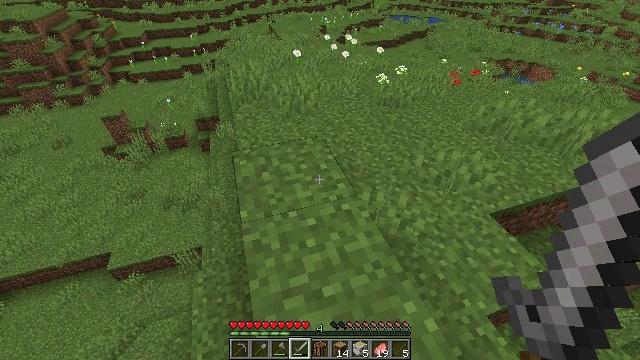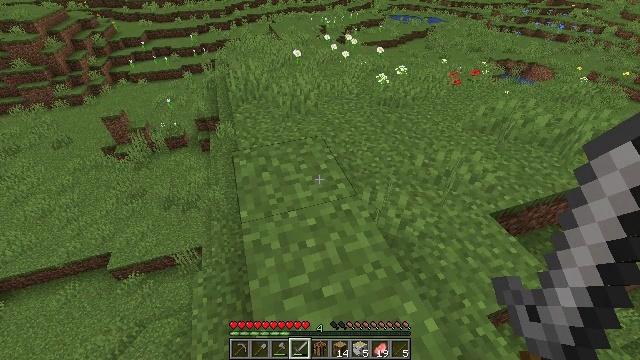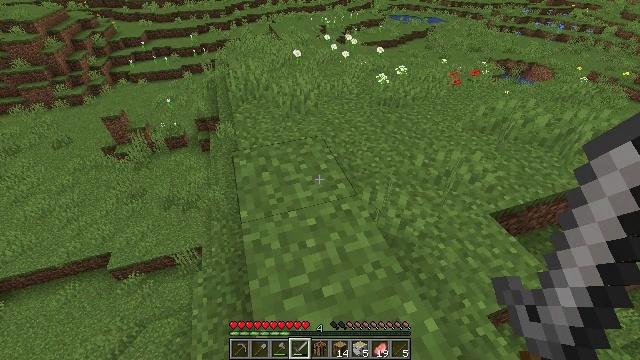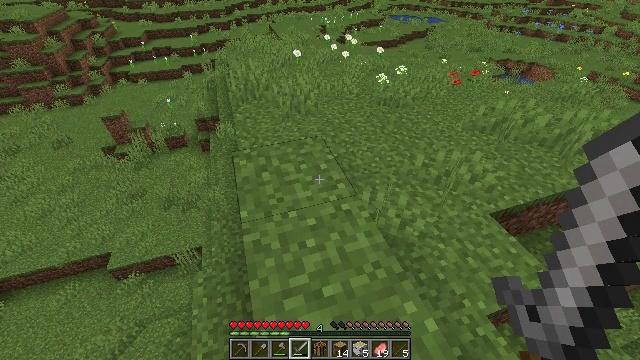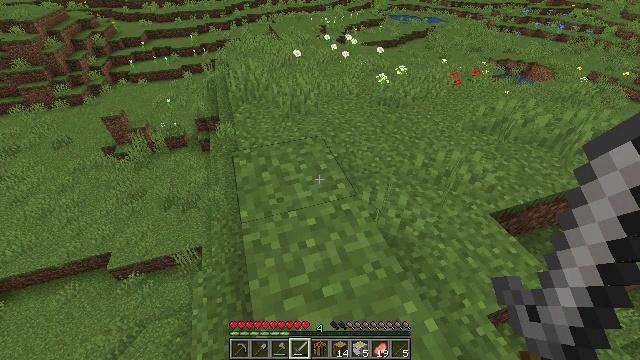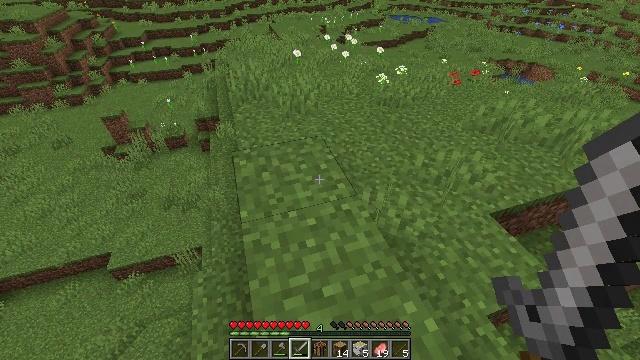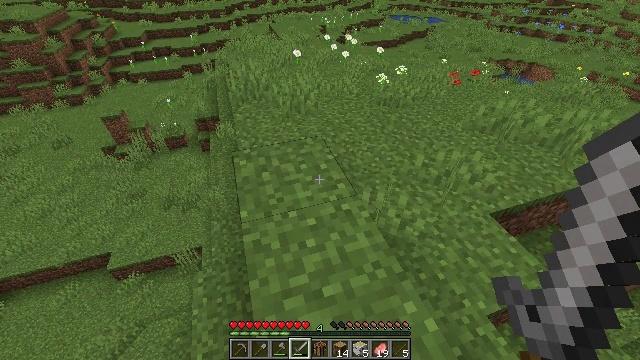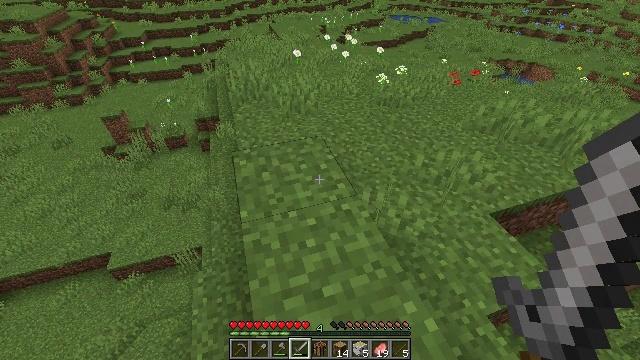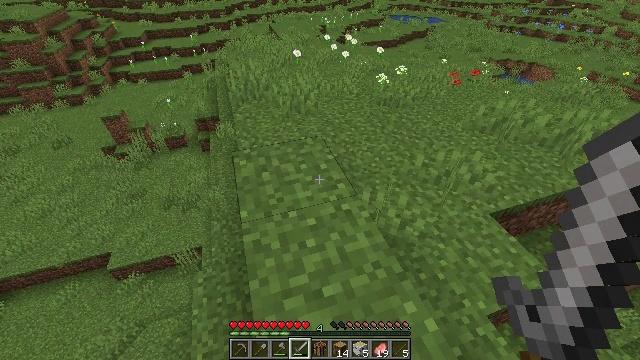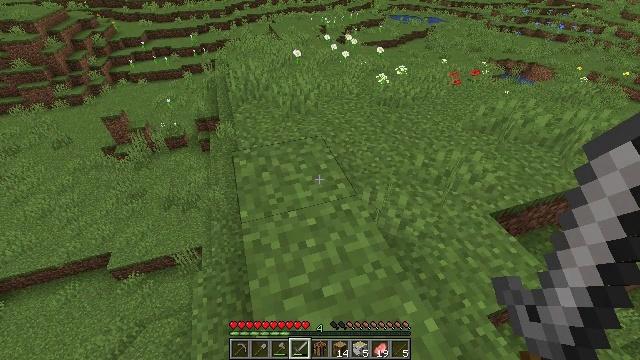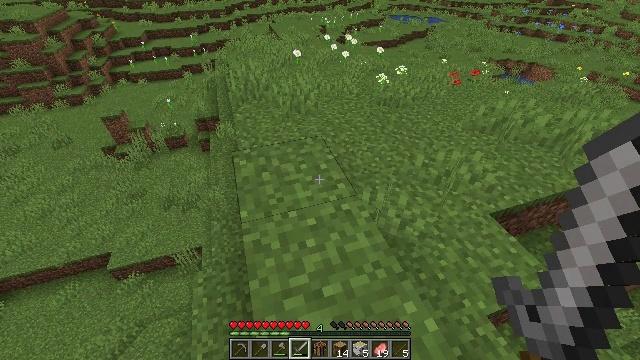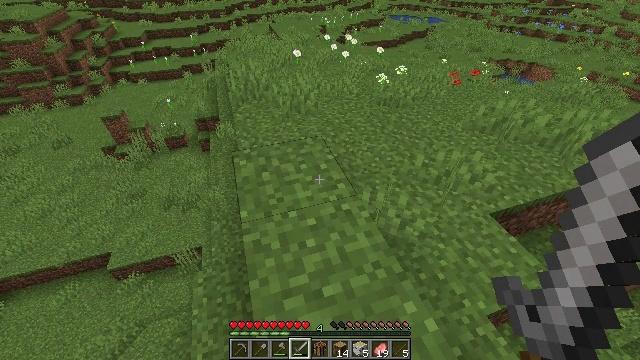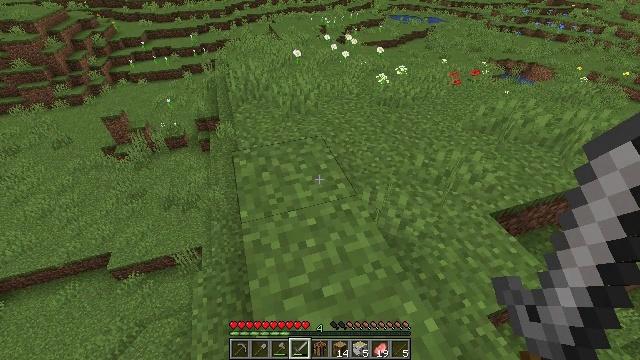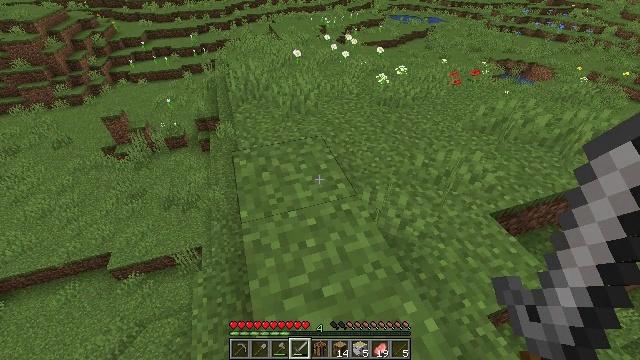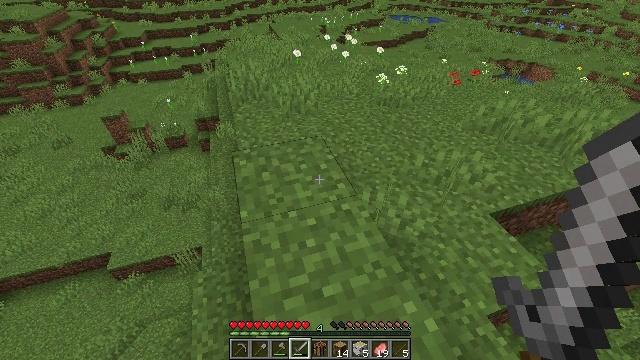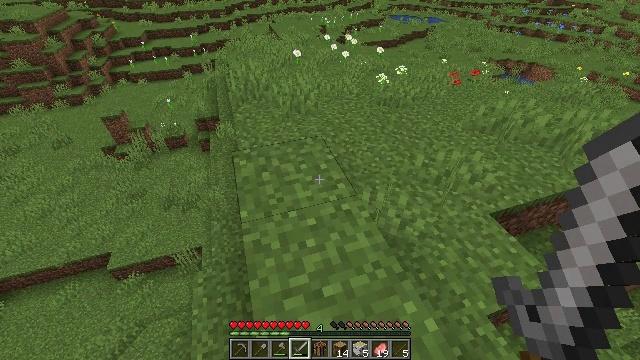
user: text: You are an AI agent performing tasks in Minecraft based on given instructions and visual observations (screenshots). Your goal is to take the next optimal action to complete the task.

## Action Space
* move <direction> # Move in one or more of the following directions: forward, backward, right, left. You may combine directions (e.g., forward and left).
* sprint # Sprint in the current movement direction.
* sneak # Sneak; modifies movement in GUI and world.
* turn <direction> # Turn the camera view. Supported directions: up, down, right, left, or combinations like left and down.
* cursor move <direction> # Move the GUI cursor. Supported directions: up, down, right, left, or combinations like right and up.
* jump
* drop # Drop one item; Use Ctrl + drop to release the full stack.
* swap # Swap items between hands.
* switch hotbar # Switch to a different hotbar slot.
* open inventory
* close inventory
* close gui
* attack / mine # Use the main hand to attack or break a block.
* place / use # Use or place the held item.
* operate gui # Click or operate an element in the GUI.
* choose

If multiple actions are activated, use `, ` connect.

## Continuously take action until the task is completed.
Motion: motion action
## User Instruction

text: Kill the chicken.
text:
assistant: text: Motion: no_op
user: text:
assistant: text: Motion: no_op
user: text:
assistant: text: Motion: no_op
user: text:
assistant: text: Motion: no_op
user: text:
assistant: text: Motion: no_op
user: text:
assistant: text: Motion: no_op
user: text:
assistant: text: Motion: no_op
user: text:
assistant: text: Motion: no_op
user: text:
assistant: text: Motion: no_op
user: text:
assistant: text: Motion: no_op
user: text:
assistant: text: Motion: no_op
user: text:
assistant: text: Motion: no_op
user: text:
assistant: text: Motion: no_op
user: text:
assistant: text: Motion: no_op
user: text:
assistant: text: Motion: no_op
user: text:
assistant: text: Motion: no_op
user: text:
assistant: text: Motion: no_op
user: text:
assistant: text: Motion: no_op
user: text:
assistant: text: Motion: no_op
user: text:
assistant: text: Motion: no_op
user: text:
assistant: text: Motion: no_op
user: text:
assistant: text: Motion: no_op
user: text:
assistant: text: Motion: no_op
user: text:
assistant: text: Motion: no_op
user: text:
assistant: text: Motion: no_op
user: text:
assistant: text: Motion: no_op
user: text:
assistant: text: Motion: no_op
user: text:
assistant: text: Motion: no_op
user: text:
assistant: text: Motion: no_op
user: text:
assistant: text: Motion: no_op